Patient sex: F
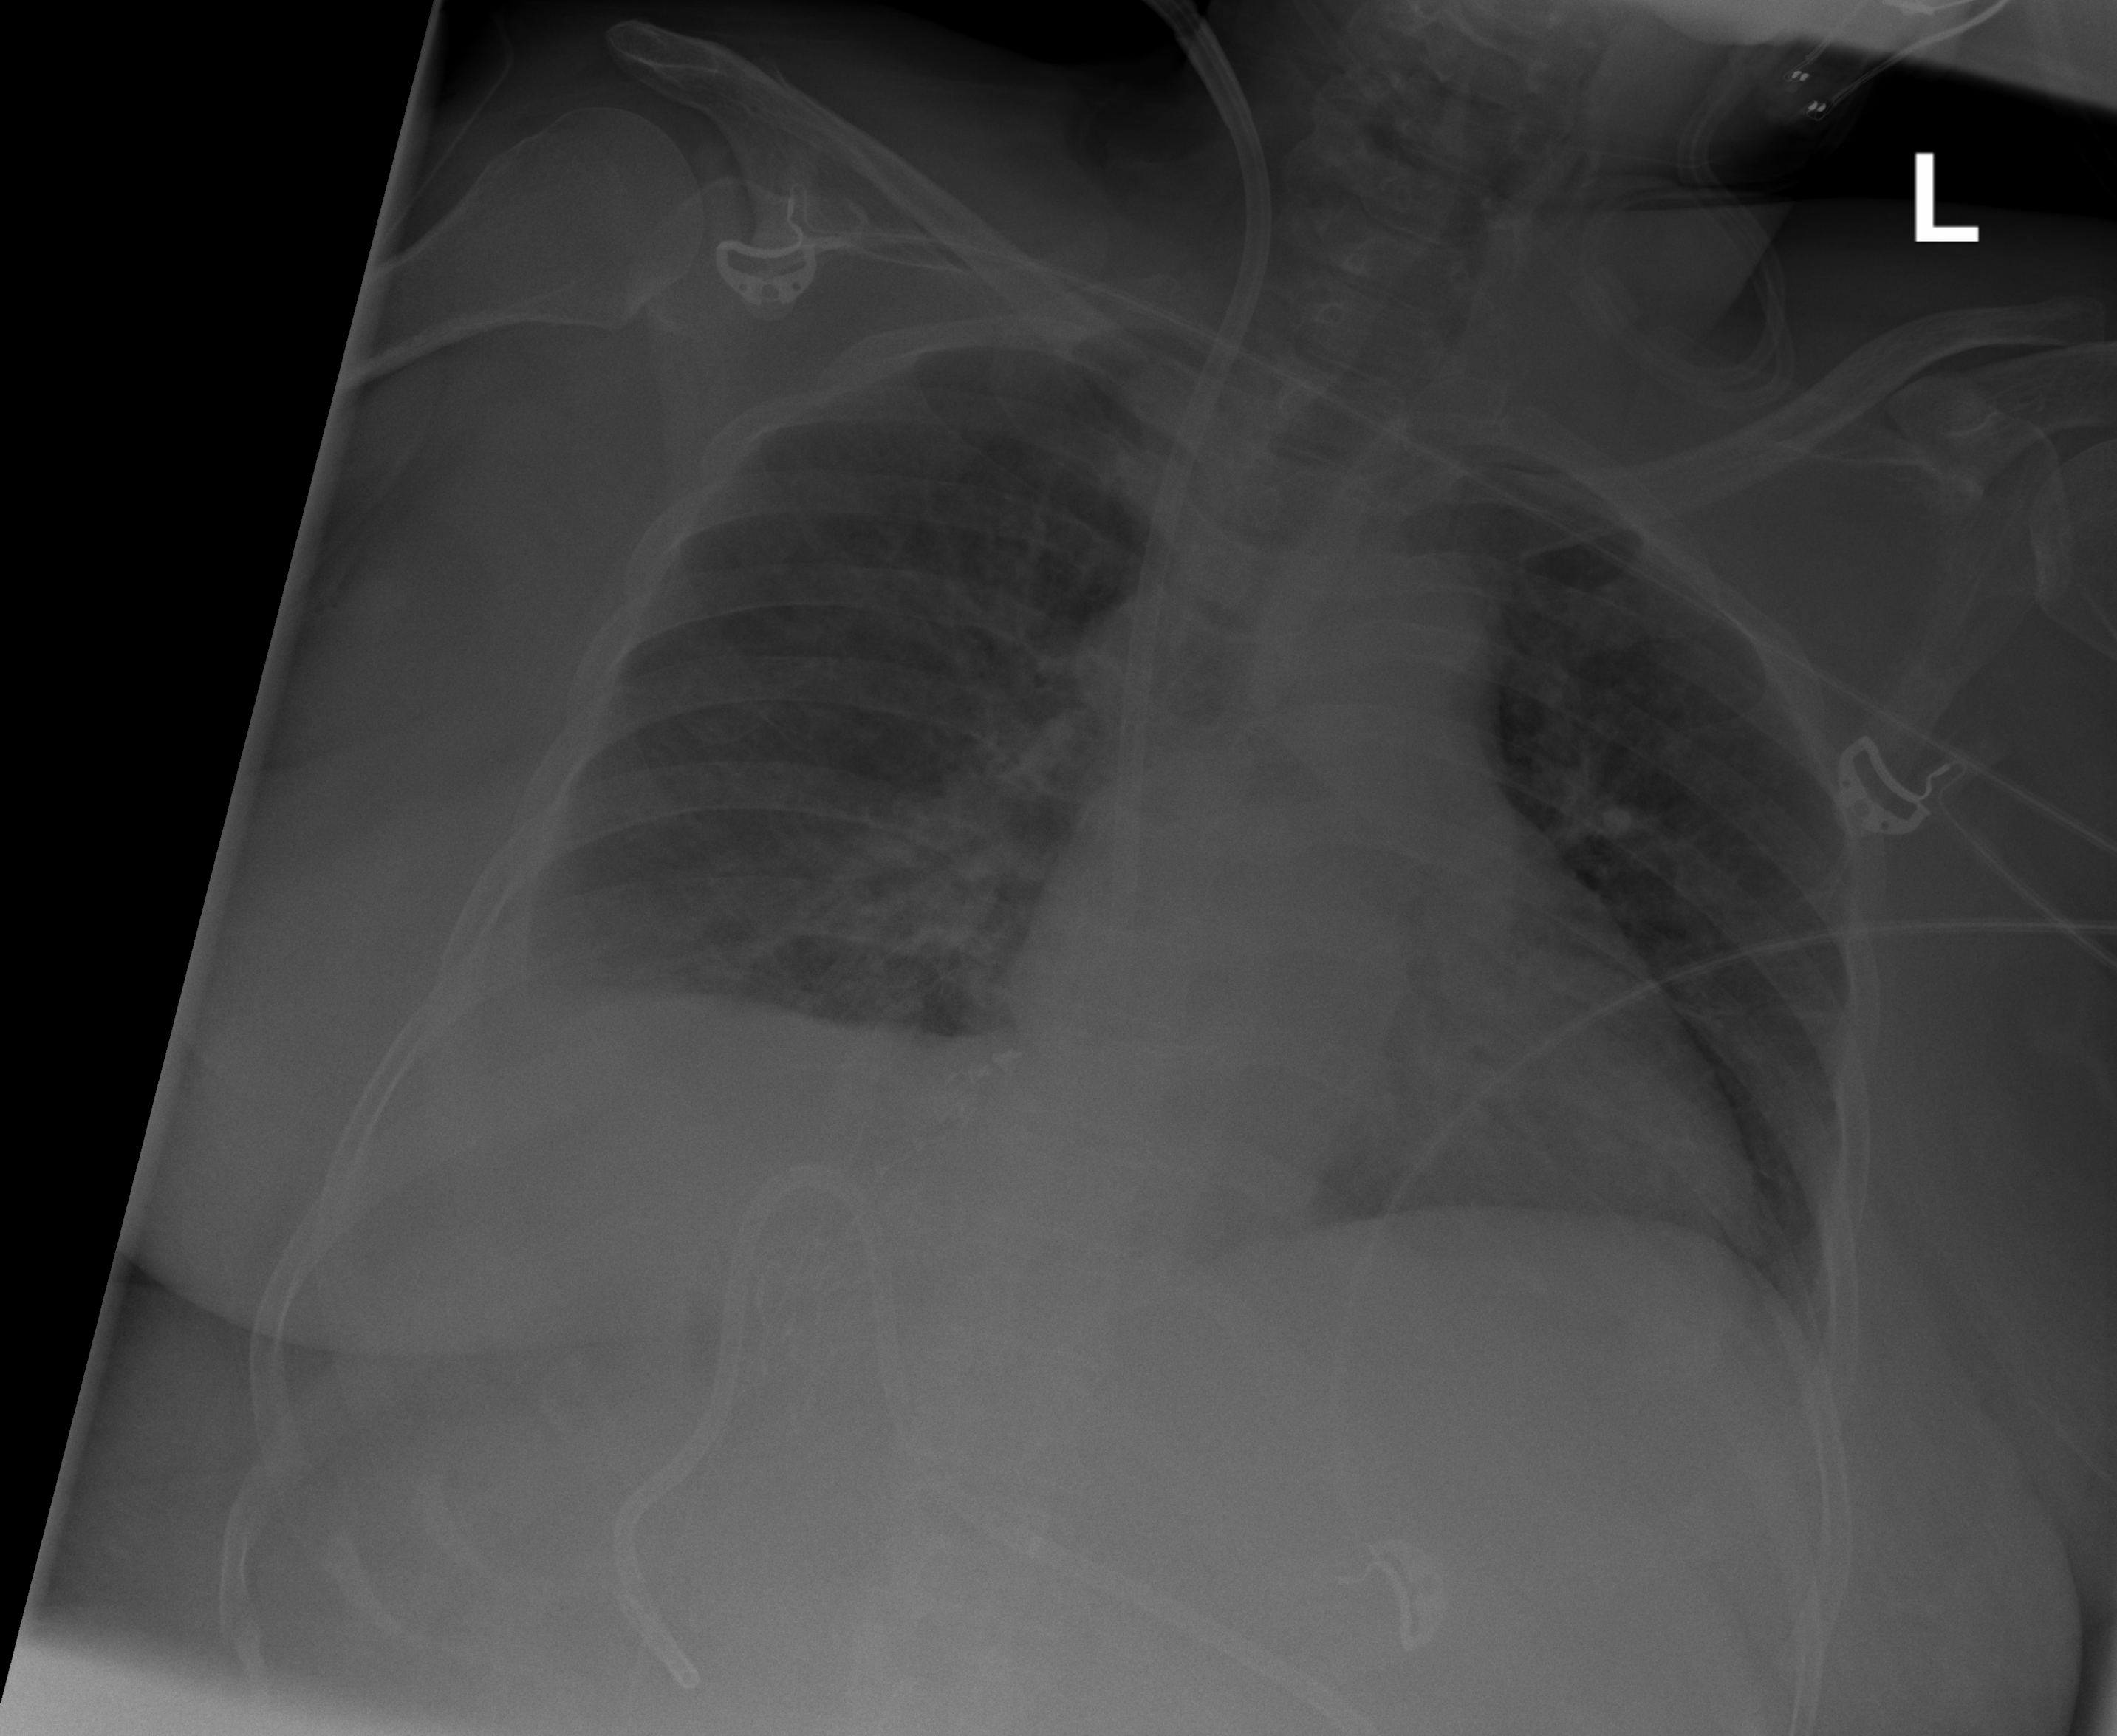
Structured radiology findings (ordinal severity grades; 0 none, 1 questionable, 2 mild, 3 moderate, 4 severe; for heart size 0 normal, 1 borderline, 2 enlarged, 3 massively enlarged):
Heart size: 1
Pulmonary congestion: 0
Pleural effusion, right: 2
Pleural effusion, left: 0
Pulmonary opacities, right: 0
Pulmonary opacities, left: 0
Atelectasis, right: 2
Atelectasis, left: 0